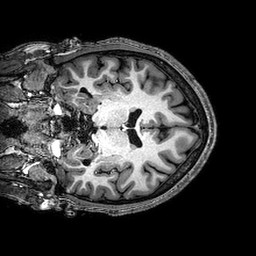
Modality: T1w
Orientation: coronal
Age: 23
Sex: male
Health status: healthy
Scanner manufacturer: philips
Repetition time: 0.008561 s
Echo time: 0.004 s